Brain MRI, t2w sequence, axial 2D slice.
Patient: age 38, sex F, weight 78 kg, height 1.78 m
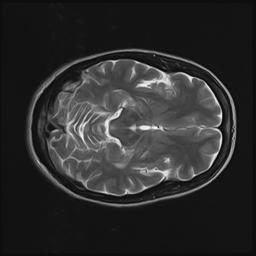